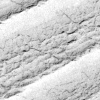
Atmospheric dust classification: not_dusty